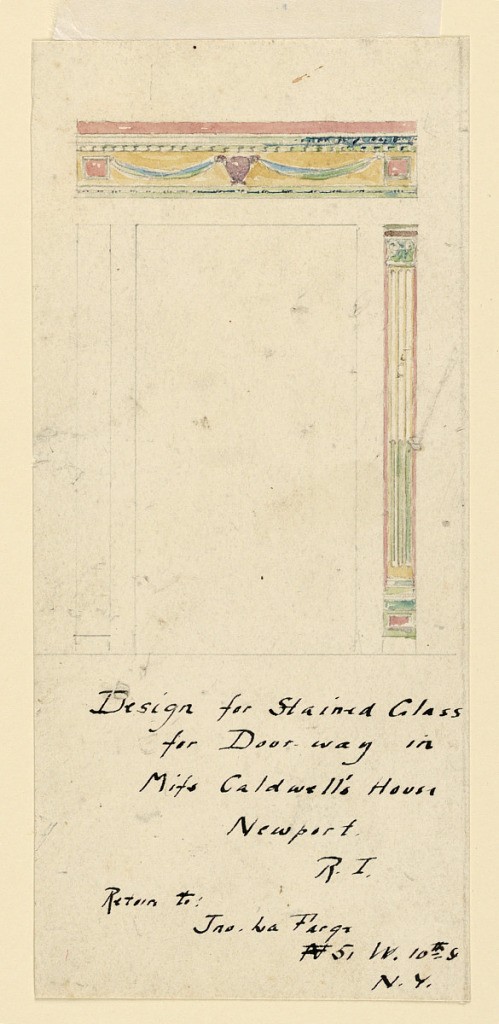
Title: Design for Stained Glass for Doorway in Miss Caldwell's House, Newport, R.I.
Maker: John La Farge, American, 1835–1910
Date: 1870–80
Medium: Graphite and watercolor on paper
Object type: Drawing
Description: Unfinished project for a doorway, showing lintel and plaster strip.